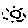
Label: sun